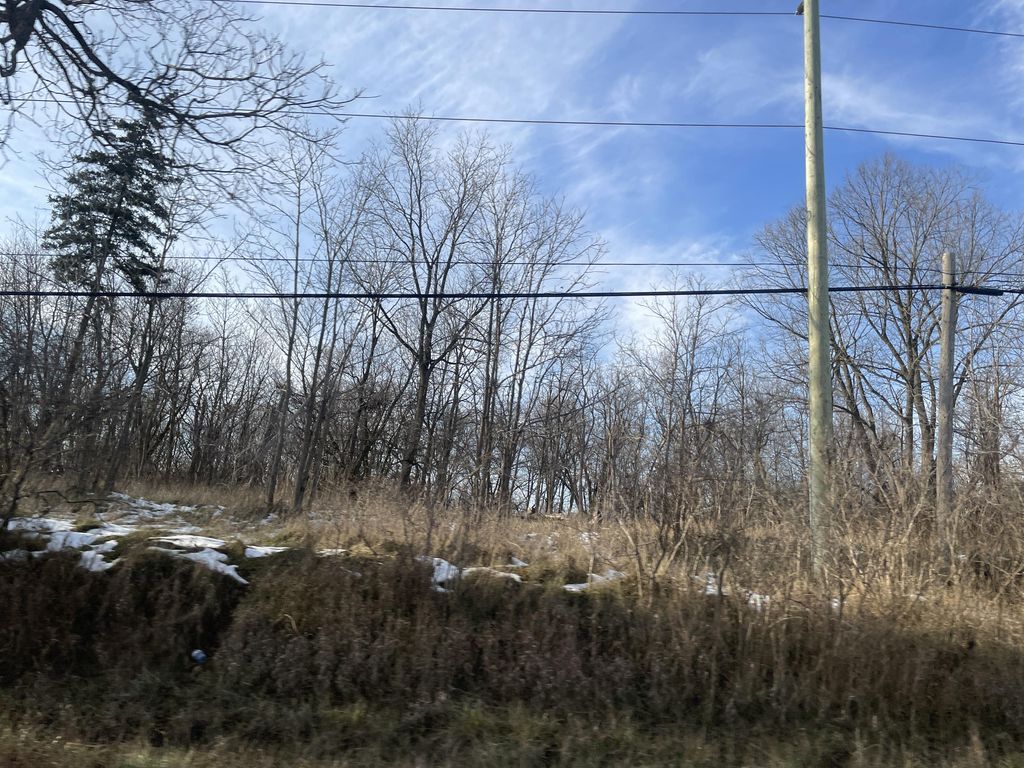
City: kitchener-waterloo